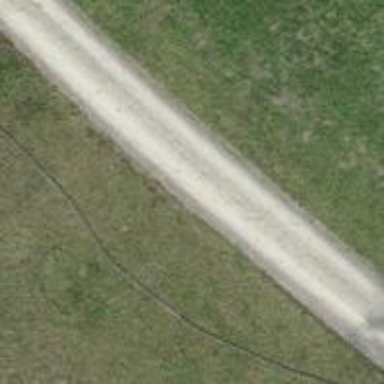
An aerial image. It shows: Track with fine gravel surface. The track has grade2 tracktype.